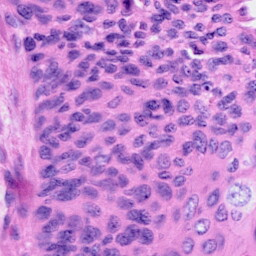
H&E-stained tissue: Cervix